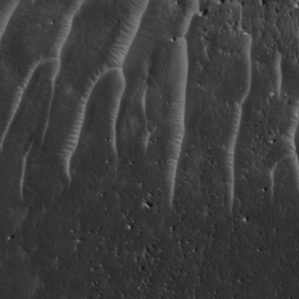
Label: non_frost